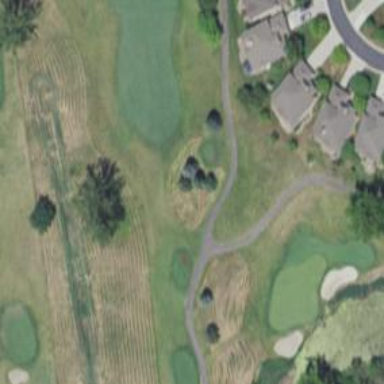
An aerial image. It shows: Path designated for golf carts.